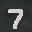
Label: 7